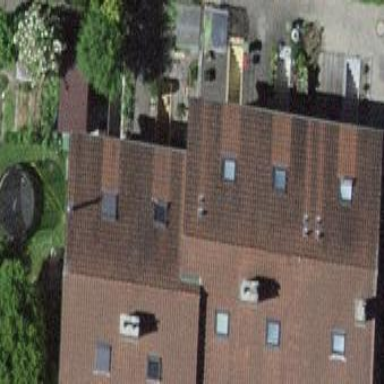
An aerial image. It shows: Terrace building with gabled roof.